Question: I have make a panel..i want that if i select "select keyword" option..then no data will be insert into table..i have set a message that "select the keyword"..when anyone try to insert this "select keyword" into table ...but also data already inserted into db...what i will do..below is my panel screenshot.
i have used below code for alert message...but i want to stop to insert the value also...
'''
// Get values from form
$keyword=$_POST['mytextarea'];
$message=$_POST['message'];
if ($_POST['mytextarea'] == "Select Keyword")
{
echo "<script>
alert('Please Select the keyword');
window.location.href='home.php';
</script>";
}
// Insert data into mysql
$sql="INSERT INTO tbl_report(recevtime,keyword, message) VALUES( now(), '$keyword', '$message')";
$result=mysql_query($sql);
'''
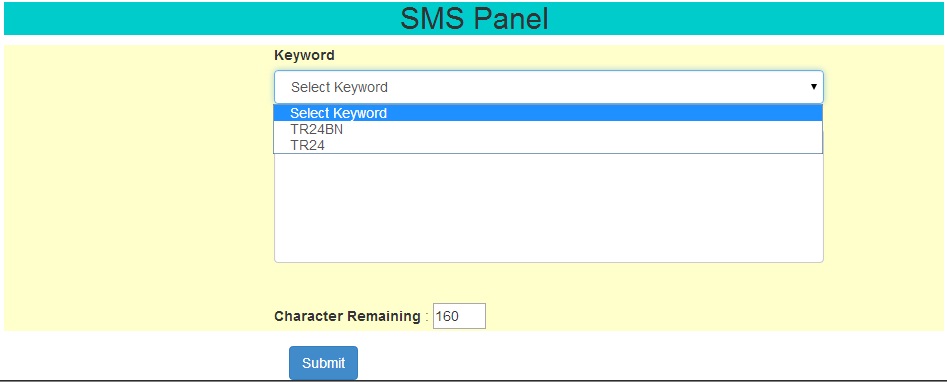
Answer: Try:
'''
<?php
// Get values from form
$keyword=$_POST['mytextarea'];
$message=$_POST['message'];
if ($_POST['mytextarea'] == "Select Keyword")
{
echo "<script>
alert('Please Select the keyword');
window.location.href='home.php';
</script>";
} else {
// Insert data into mysql
$sql="INSERT INTO tbl_report(recevtime,keyword, message) VALUES( now(), '$keyword', '$message')";
$result=mysql_query($sql);
}
'''